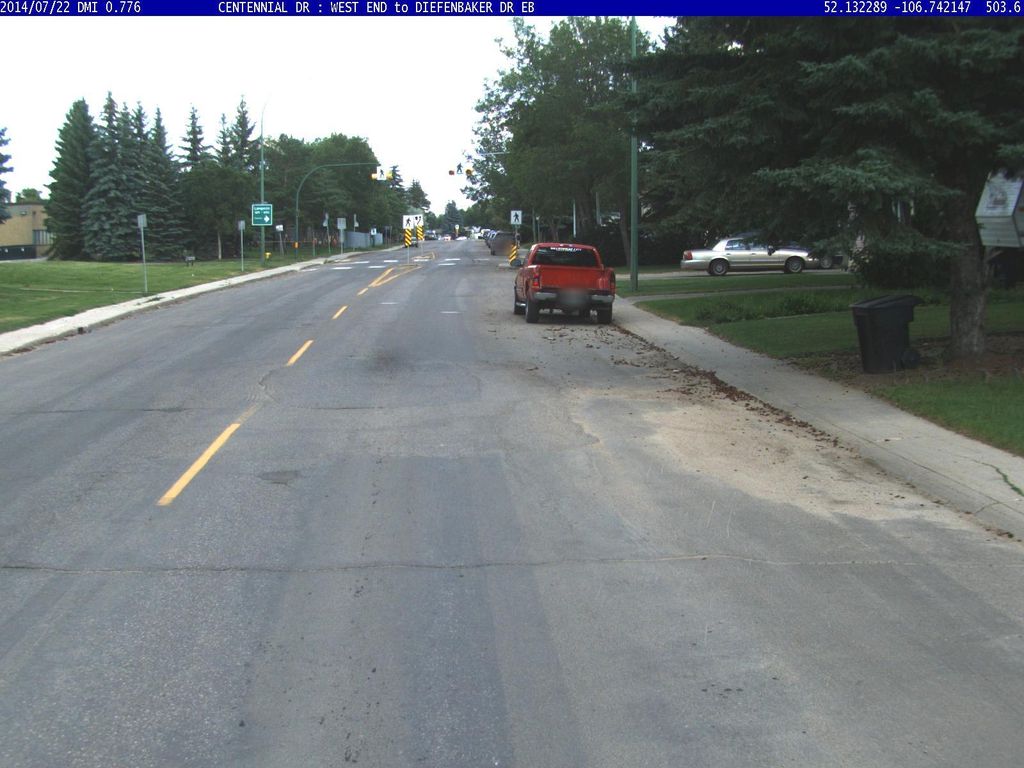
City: saskatoon